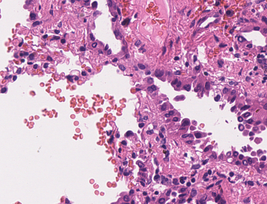
Tumor epithelial tissue: yes
Tumor-associated stroma tissue: yes
Normal tissue: no